Chest X-ray. View position: AP
Patient age: 70
Patient sex: M
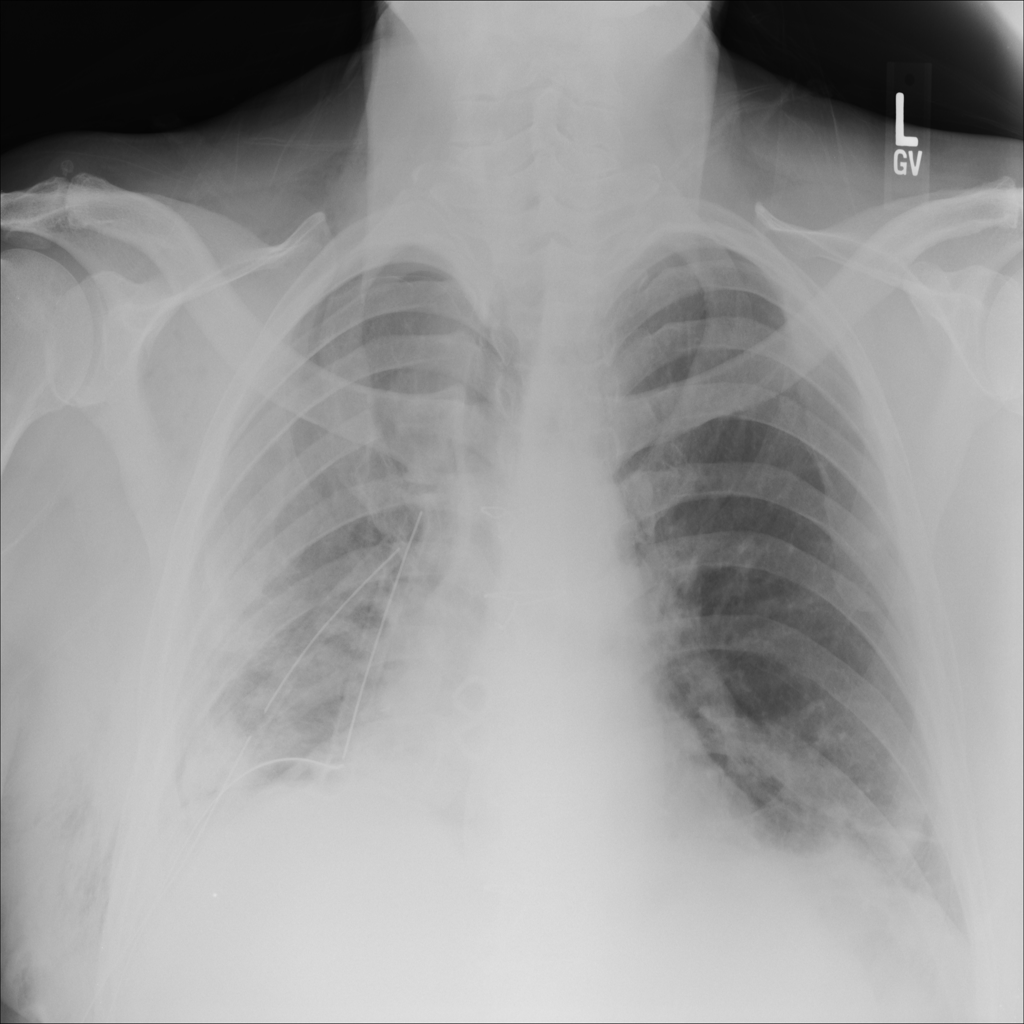
Finding: Pneumothorax